Current action and preconditions to check: trajectory_clear

Your task: For each precondition in the list above, predict whether it will hold at this action.

Consider the current scene as observed from the mobile robot's camera, and analyze the predicted future states of all dynamic agents (e.g., people, animals, vehicles, or any moving entities) within the NEXT SECOND.

IMPORTANT: Only answer "very likely" if you are absolutely certain—based on strong, clear evidence—that a dynamic agent will violate the precondition in the predicted future state. Do NOT answer "very likely" for unlikely, ambiguous, or low-probability risks.

Ask yourself for each precondition: Is there a high probability, with clear and convincing evidence, that the predicted future states of any dynamic agent will interfere with the predicted future state of the currently executing action within the NEXT SECOND, causing that precondition to fail?

Assess the risk level based on these predictions. Use "likely" or "very likely" if motions create a clear risk of interference.

Use "neutral" or "improbable" if agents are nearby but their predicted paths are clearly diverging or non-conflicting.

Failure Risk Categories: "very improbable", "improbable", "neutral", "likely", "very likely"

Answer Format: Output ONLY the probability_of_failure value from these categories: "very improbable", "improbable", "neutral", "likely", "very likely"

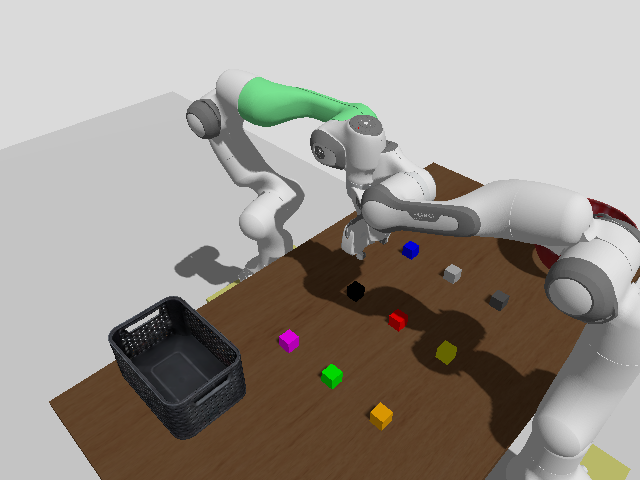

Answer: very likely